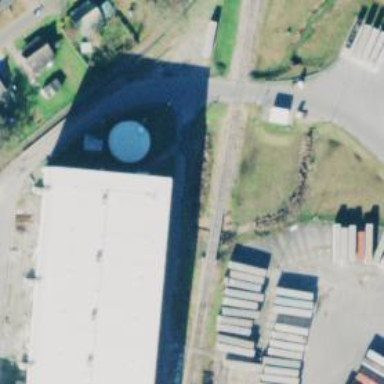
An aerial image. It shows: Bridge over railway tracks used for freight car storage.